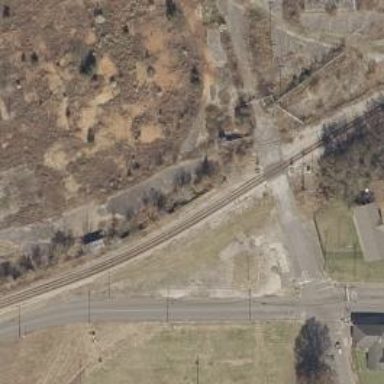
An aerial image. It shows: Disused railway spur.